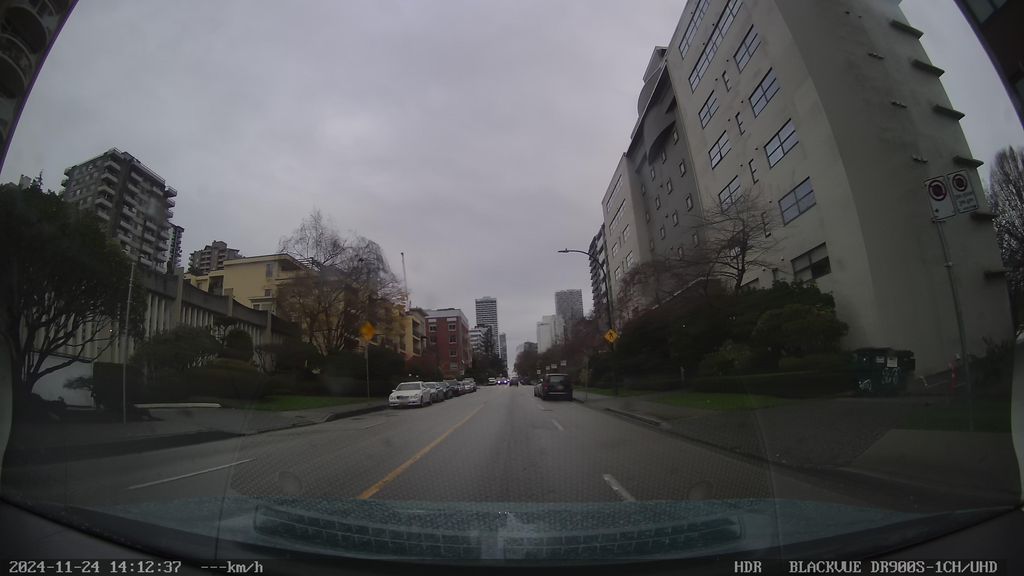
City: vancouver